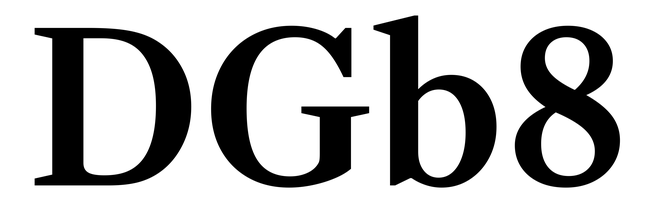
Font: LibreCaslonText_SemiBold